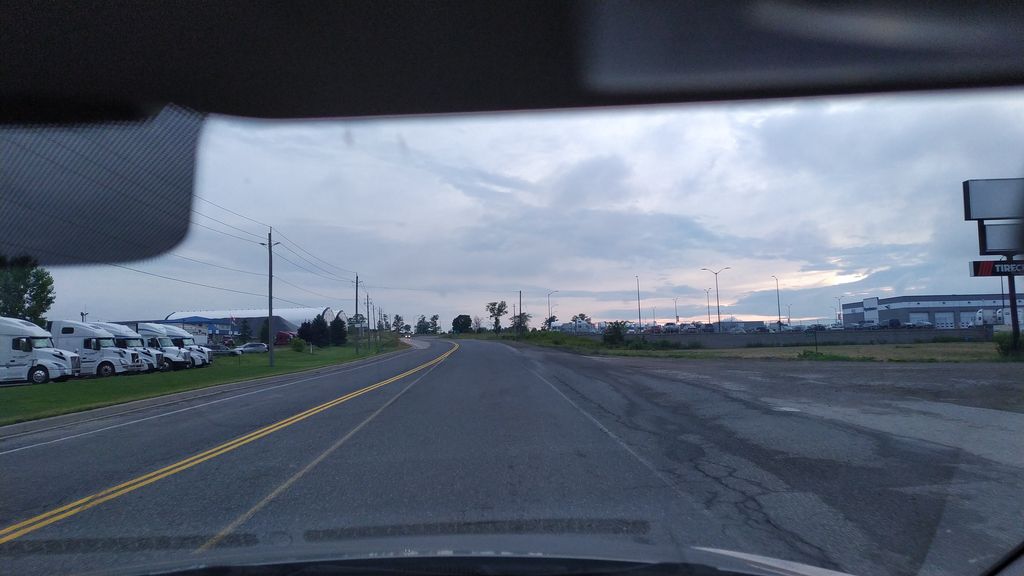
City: kitchener-waterloo